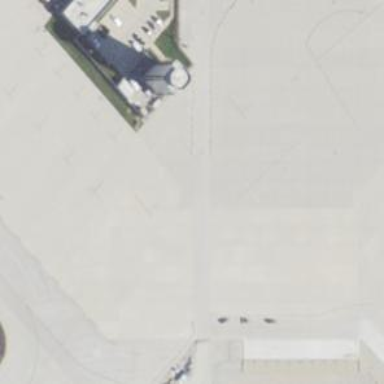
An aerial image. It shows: TSA line marking at the airport.